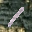
Label: 1